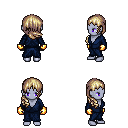
a pixel art fantasy rpg character, female body template, dark elf, purple skin, blue robe, magenta pants, white blonde right-swept hairstyle, gold gloves, four views (front, back, left, right), 2x2 character sprite sheet, small pixel art, hard edges, no anti-aliasing